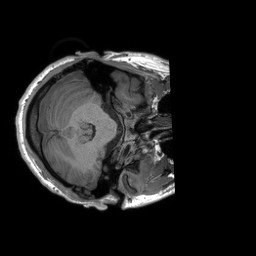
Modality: T1w
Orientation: coronal